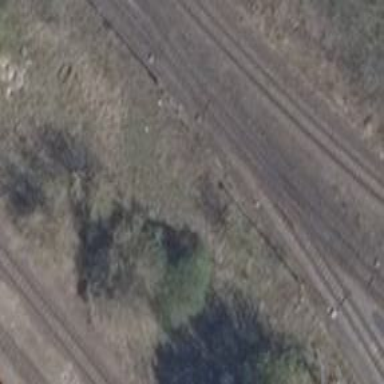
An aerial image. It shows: Railway switch.